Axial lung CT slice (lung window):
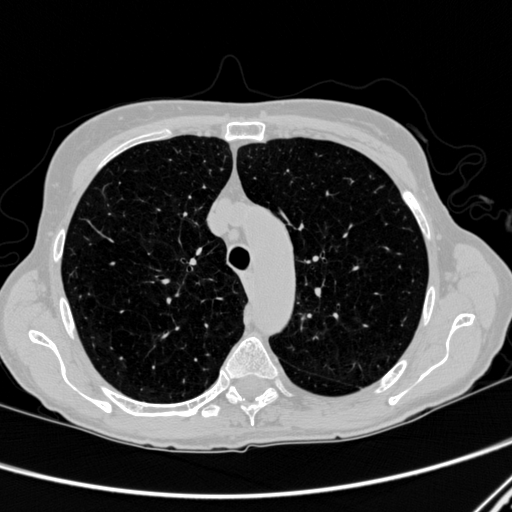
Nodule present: no